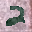
Label: 2